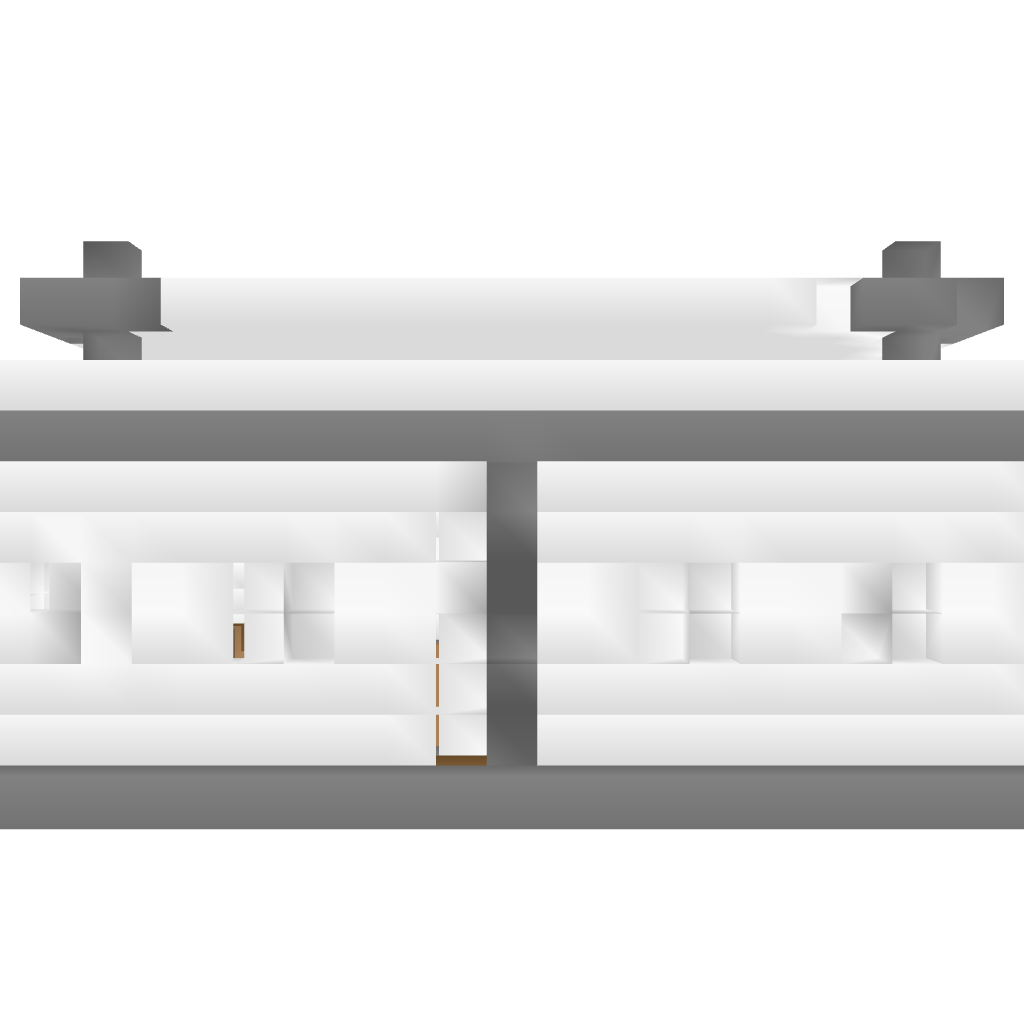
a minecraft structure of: Modern House lot of glass and some stone 12 blocks high